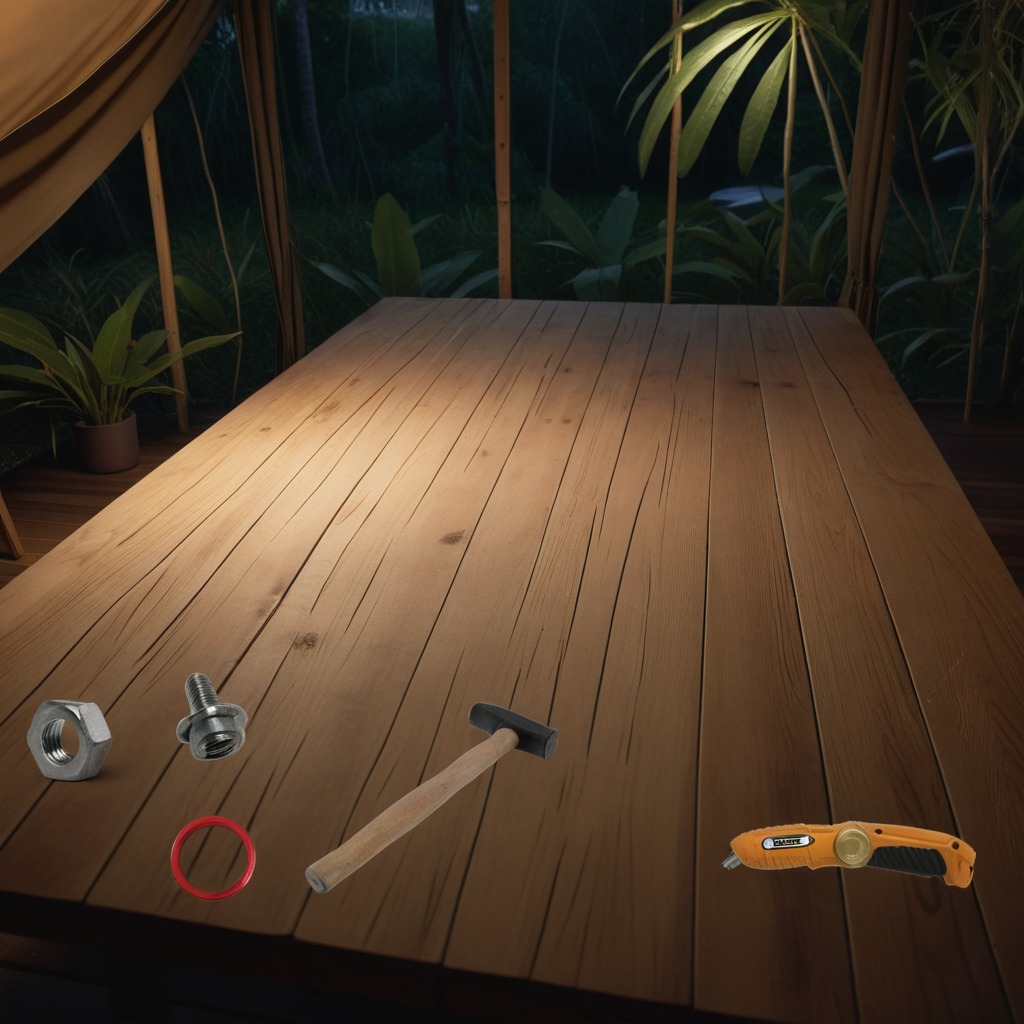
A rubber Oring, a utility knife, a metal machine screw, a hammer, and a metal nut are lying on the wooden table.